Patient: sex M, age 64
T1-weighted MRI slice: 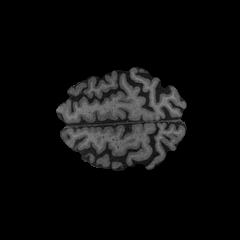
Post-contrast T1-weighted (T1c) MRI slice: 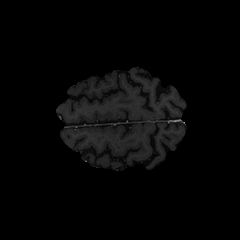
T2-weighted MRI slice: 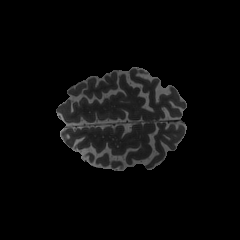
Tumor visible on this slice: no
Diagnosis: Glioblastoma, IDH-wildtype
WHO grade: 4